Field crop: maize
Growth stage: 1
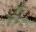
Species: atriplex